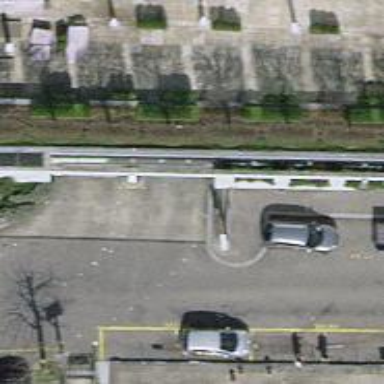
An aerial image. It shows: Parking aisle designated as service road.